Chest X-ray:
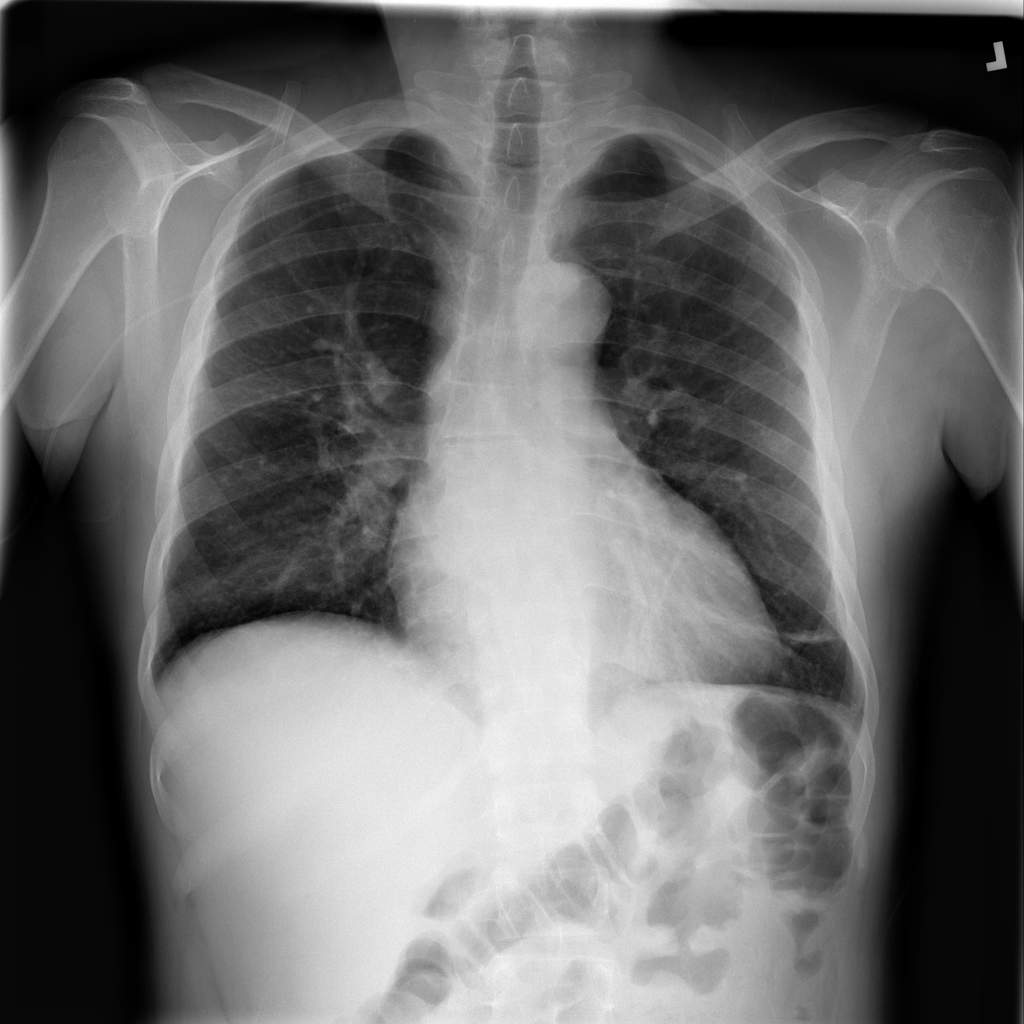
Findings: Atelectasis, Cardiomegaly
No abnormal finding: no